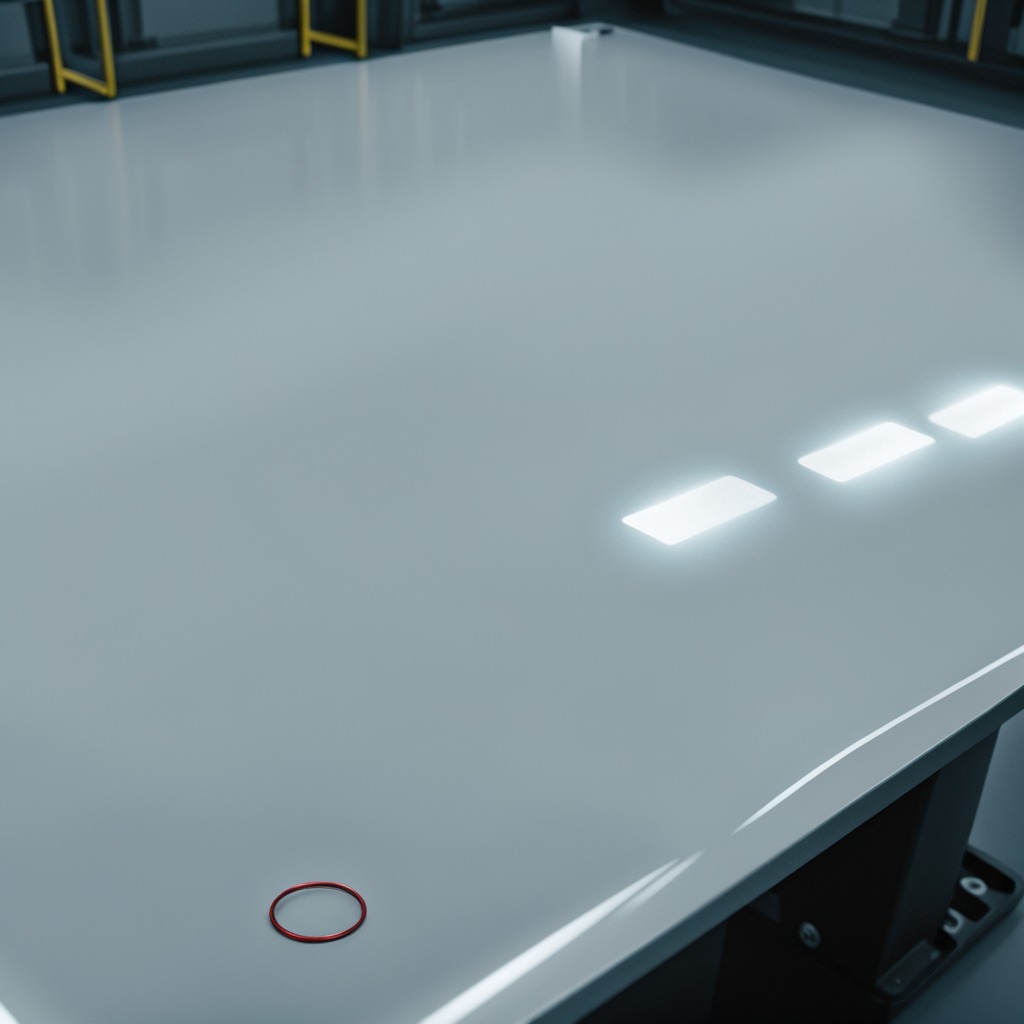
A rubber O-ring is lying on a table.